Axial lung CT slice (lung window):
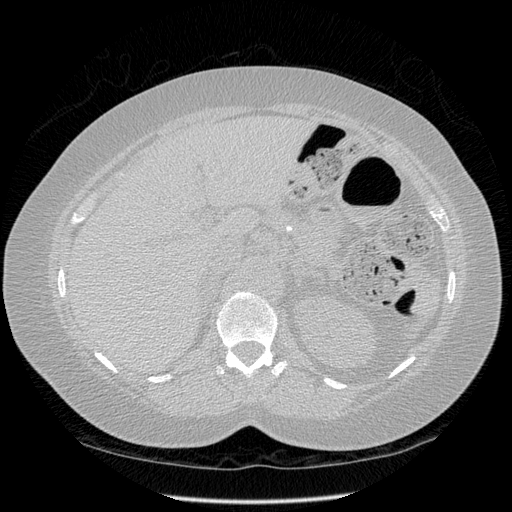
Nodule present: no